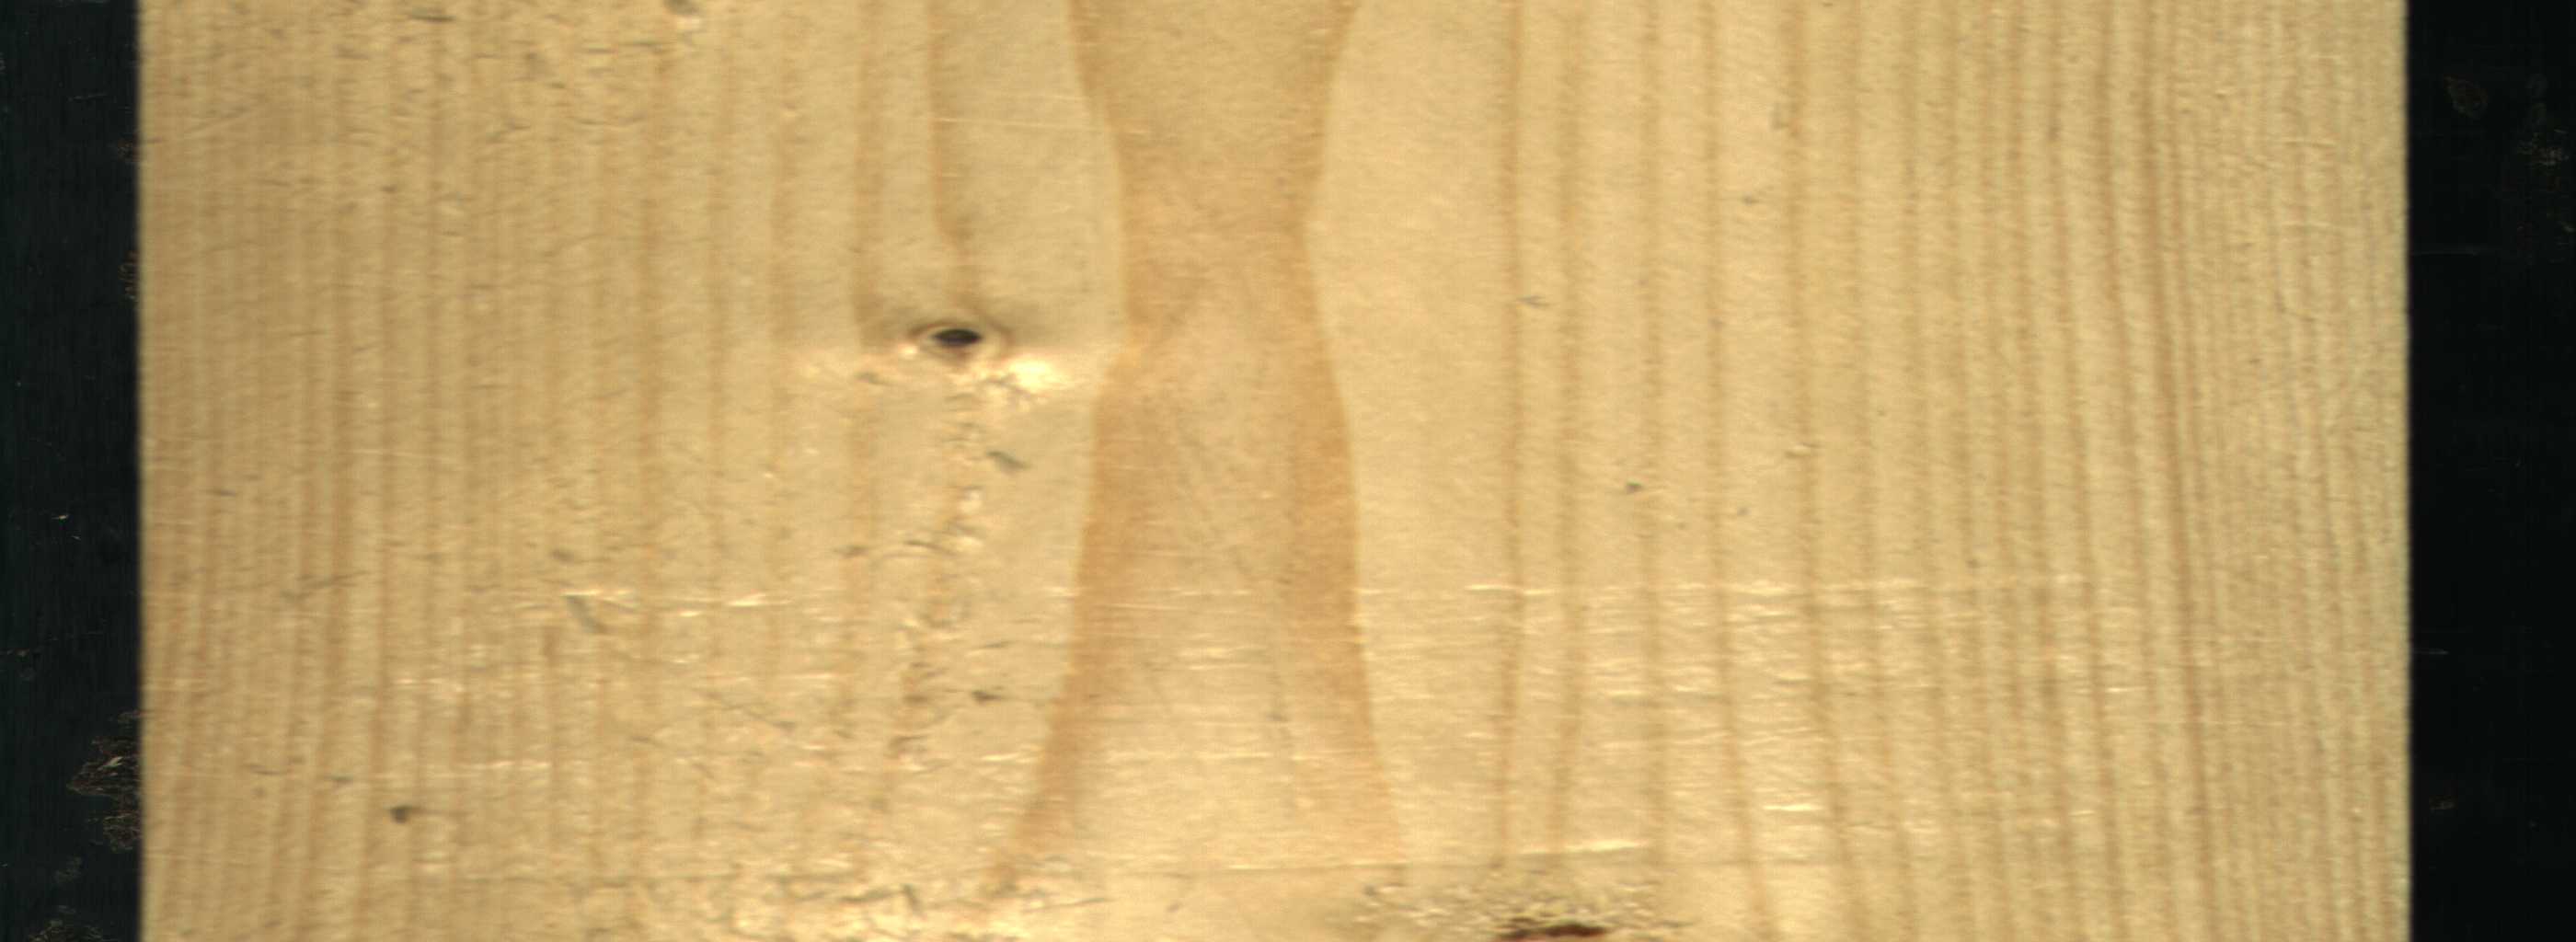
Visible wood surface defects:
Dead_Knot
Live_Knot